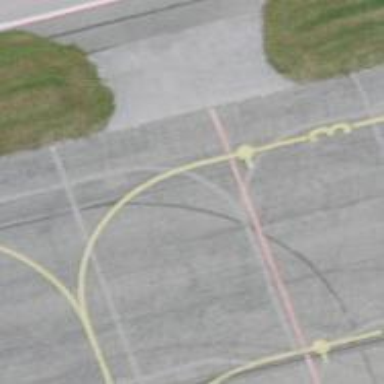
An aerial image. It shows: Image of taxiway at airport.